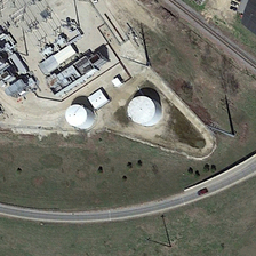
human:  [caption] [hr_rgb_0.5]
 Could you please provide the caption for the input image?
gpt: There is a gray-roofed factory near the factory.

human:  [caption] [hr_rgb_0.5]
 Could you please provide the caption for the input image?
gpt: There is a gray-roofed factory near the factory.

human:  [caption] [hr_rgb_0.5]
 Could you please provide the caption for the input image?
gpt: There is a gray-roofed factory near the factory.

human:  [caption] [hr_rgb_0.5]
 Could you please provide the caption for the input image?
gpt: There is a gray-roofed factory near the factory.

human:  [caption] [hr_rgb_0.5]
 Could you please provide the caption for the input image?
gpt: There is a gray roofed factory near the factory.